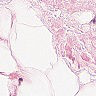
Metastatic tissue present: no